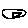
Label: flower